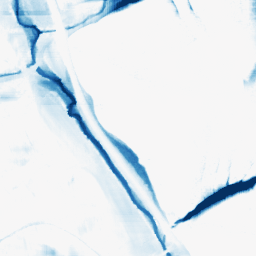
Category: morphological
Decomposition family: morphological_rect
Decomposition parameters: operation: closing
width: 50
height: 20
Upsampling method: bicubic
Upsampling parameters: scale: 4
Upsampling scale: 4